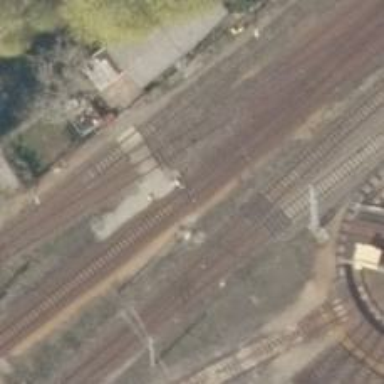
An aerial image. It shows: Railway switch.